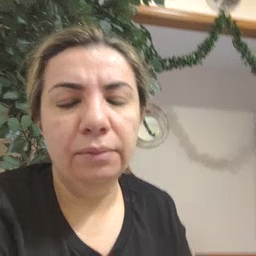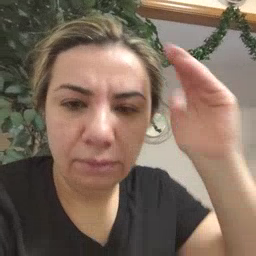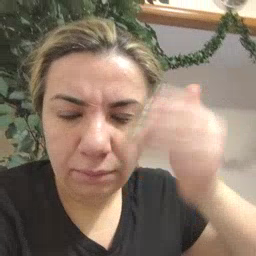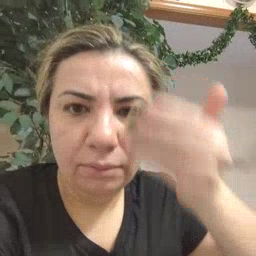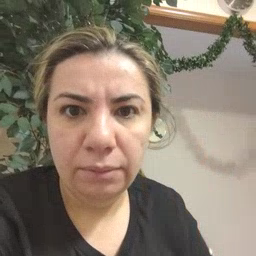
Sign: sleepy